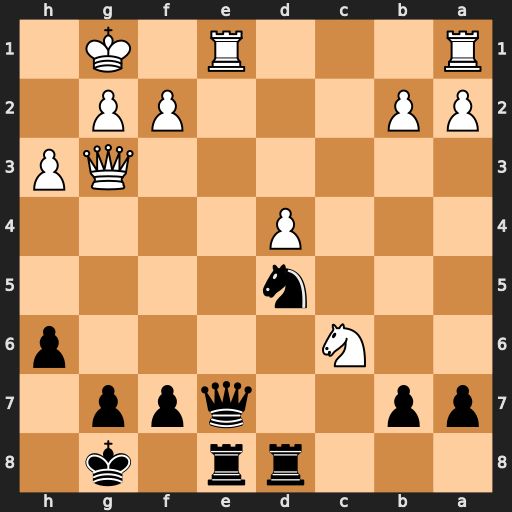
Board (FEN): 3rr1k1/pp2qpp1/2N4p/3n4/3P4/6QP/PP3PP1/R3R1K1
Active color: b
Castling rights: -
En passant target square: -
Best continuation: Qxe1+ Rxe1 Rxe1+ Kh2 bxc6